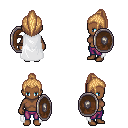
a pixel art fantasy rpg character, female body template, human, dark skin, white cape, magenta pants, light blonde long topknot hairstyle, shield, four views (front, back, left, right), 2x2 character sprite sheet, small pixel art, hard edges, no anti-aliasing